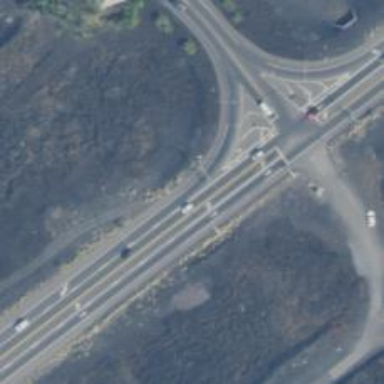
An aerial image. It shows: Primary road with asphalt surface.